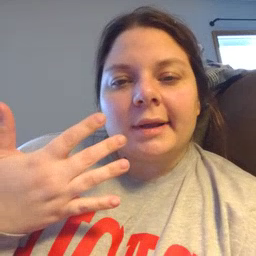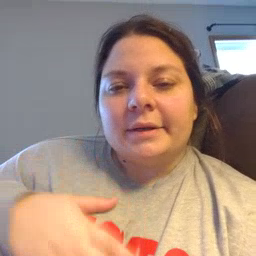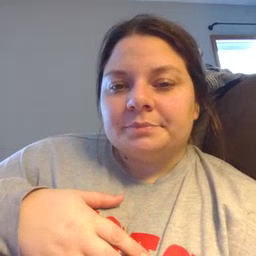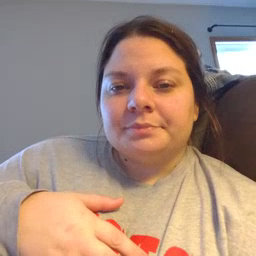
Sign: wait